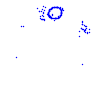
Particle: proton